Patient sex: M
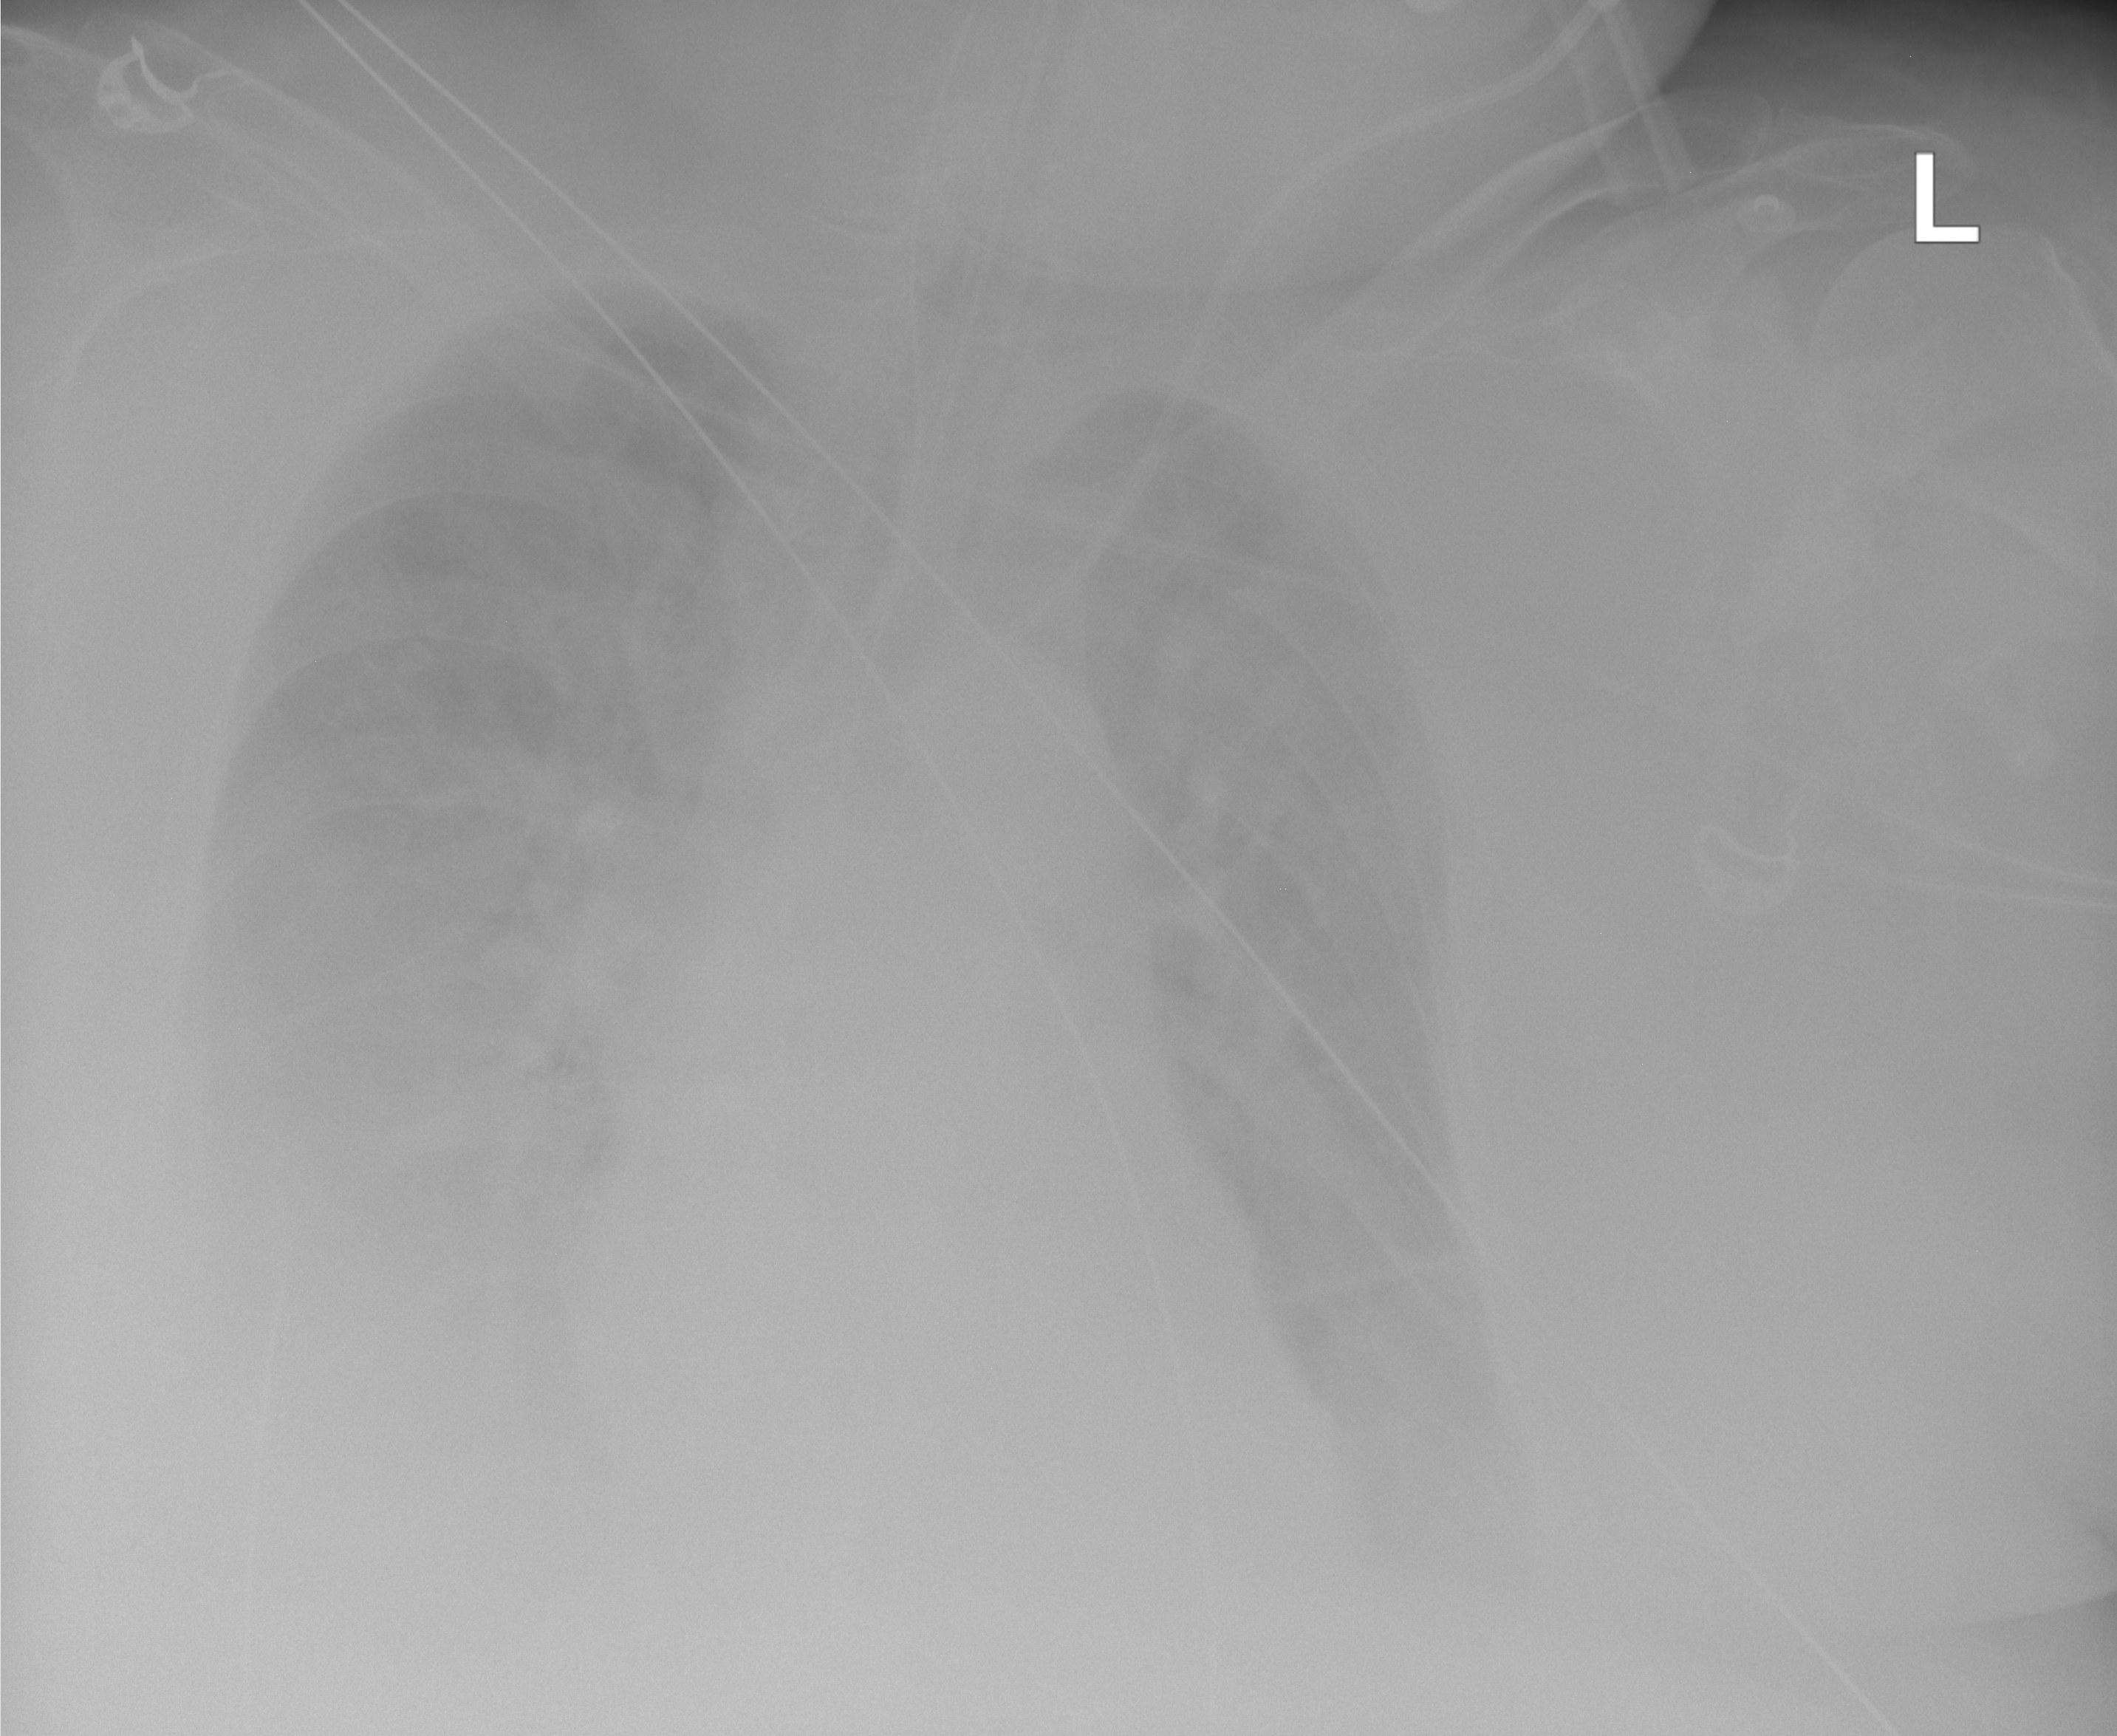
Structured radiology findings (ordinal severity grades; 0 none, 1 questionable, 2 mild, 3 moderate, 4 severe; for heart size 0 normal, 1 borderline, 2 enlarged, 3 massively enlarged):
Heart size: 1
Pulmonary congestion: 2
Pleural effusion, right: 3
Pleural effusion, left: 3
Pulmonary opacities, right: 2
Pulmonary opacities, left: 2
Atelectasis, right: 2
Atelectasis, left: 2